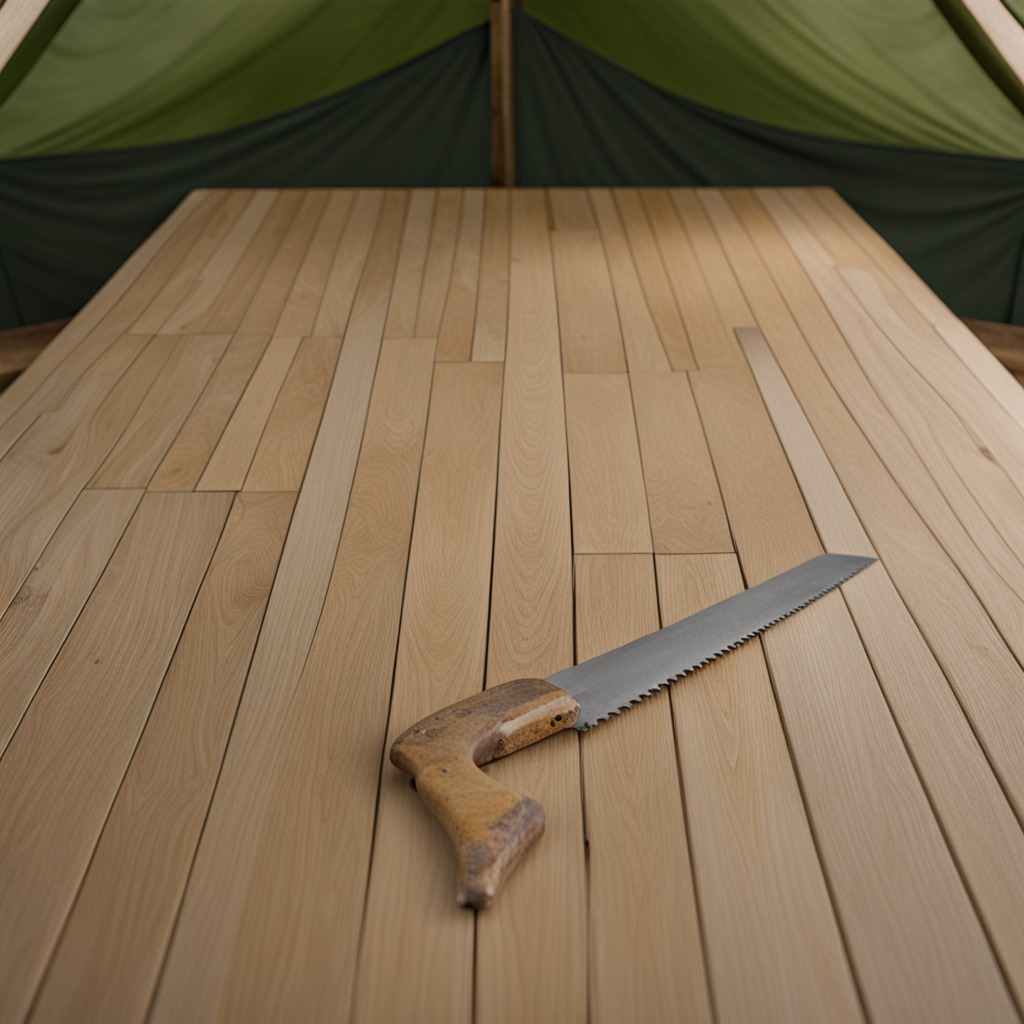
A metal saw is lying on a wooden table inside a jungle field workshop tent.